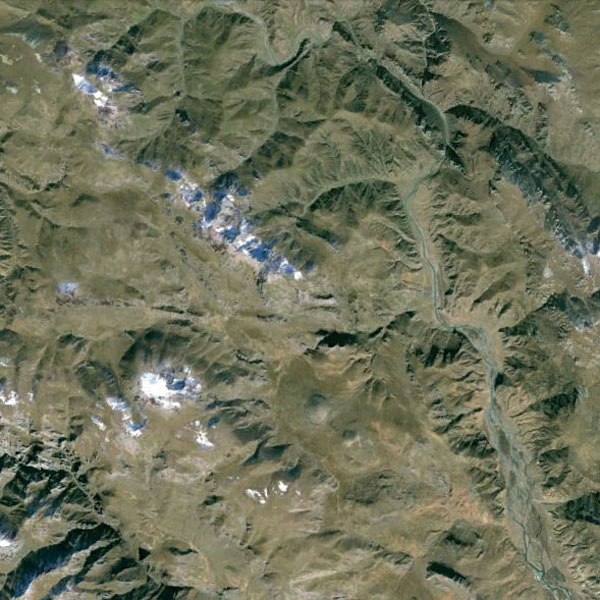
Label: Mountain